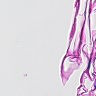
Metastatic tissue present: no